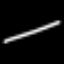
Label: line